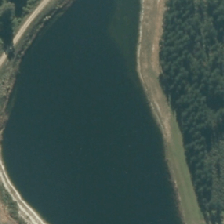
Land cover: lake_pond